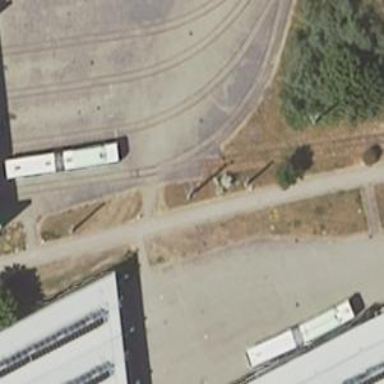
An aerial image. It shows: Railway switch with the turnout side on the left.